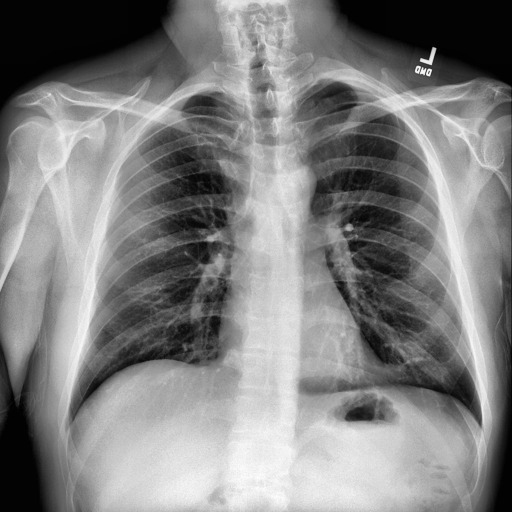
Finding: NORMAL